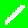
Digit: 1